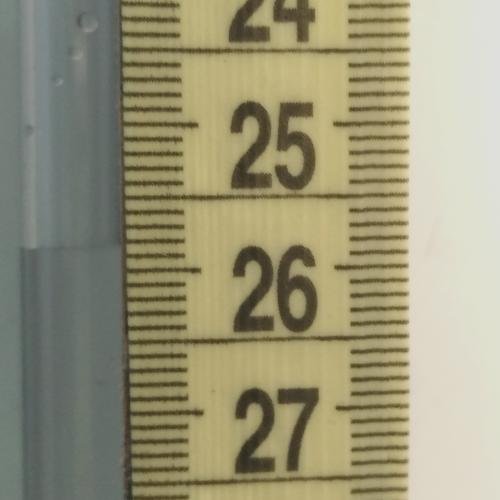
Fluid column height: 25.8 cm